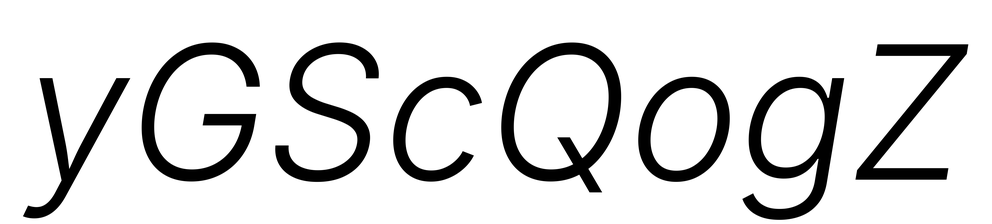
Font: Inter-Italic_Light_Italic